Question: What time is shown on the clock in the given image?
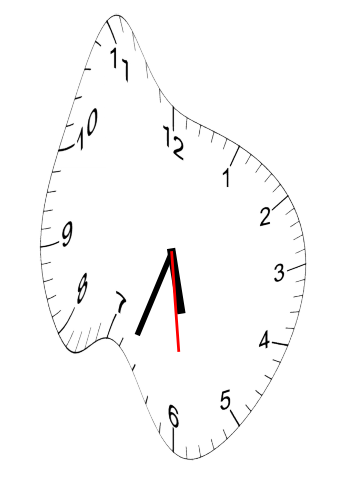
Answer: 05:33:29